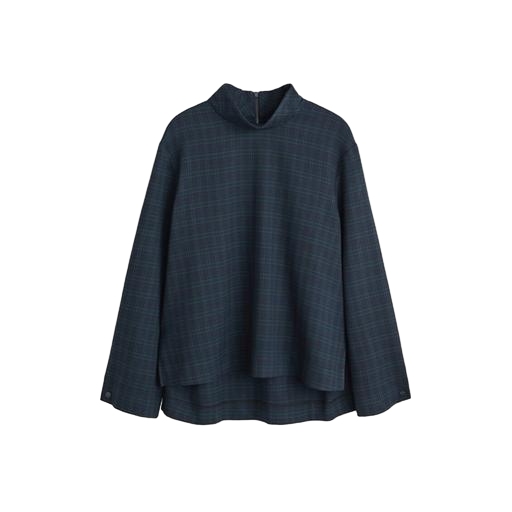
red maison kitsunã© women's check, high-neck top, mockneck top, white background